Question: i an doing exactly the same <URL>
and i am suffering with the same problem but it was working perfectly fine with django 1.4 but when i updated it to django 1.5 it is giving me this error
> 'adminmedia' is not a valid tag library: Template library adminmedia not found, tried django.templatetags.adminmedia,django.contrib.staticfiles.templatetags.adminmedia,django.contrib.admin.templatetags.adminmedia,django.contrib.humanize.templatetags.adminmedia,jobpost.templatetags.adminmedia,crispy_forms.templatetags.adminmedia,tinymce.templatetags.adminmedia,haystack.templatetags.adminmedia
here is my code:
'''
{% load adminmedia %}
{% load i18n %}
{% load crispy_forms_tags %}
{% block content %}
<meta http-equiv="Content-Language" content="en-us" />
<meta http-equiv="Content-Type" content="text/html; charset=utf-8" />
<script type="text/javascript" src="/my_admin/jsi18n/"></script>
<script type="text/javascript" src="/media/admin/js/core.js"></script>
{{ form.media }}
<link rel="stylesheet" type="text/css" href="/static/admin/css/forms.css"/>
<link rel="stylesheet" type="text/css" href="/static/admin/css/base.css"/>
<link rel="stylesheet" type="text/css" href="/static/admin/css/global.css"/>
<link rel="stylesheet" type="text/css" href="/static/admin/css/widgets.css"/>
<script type="text/javascript" src="/admin/jsi18n/"></script>
<script type="text/javascript" src="/static/admin/js/core.js"></script>
<script type="text/javascript" src="/static/admin/js/admin/RelatedObjectLookups.js"> </script>
<script type="text/javascript" src="/static/admin/js/jquery.js"></script>
<script type="text/javascript" src="/static/admin/js/jquery.init.js"></script>
<script type="text/javascript" src="/static/admin/js/actions.js"></script>
<script type="text/javascript" src="/static/admin/js/calendar.js"></script>
<script type="text/javascript" src="/static/admin/js/admin/DateTimeShortcuts.js"> </script>
<script type="text/javascript">
window.__admin_media_prefix__ = "{% filter escapejs %}{% admin_media_prefix %}{% endfilter %}";
</script>
<script type = "text/javascript" src="../jscripts/tiny_mce/tiny_mce.js"></script>
<script>
'''
by doing this i am showing image of calender widget from /static/admin/img/icon_calender.jpg.
but admin media option is deprecated in django version 1.5 or later so then i replace this with static media option and here is the new code:
'''
{% load staticfiles %}
{% load i18n %}
{% load crispy_forms_tags %}
{% block content %}
<meta http-equiv="Content-Language" content="en-us" />
<meta http-equiv="Content-Type" content="text/html; charset=utf-8" />
<script type="text/javascript" src="/my_admin/jsi18n/"></script>
<script type="text/javascript" src="/media/admin/js/core.js"></script>
{{ form.media }}
<link rel="stylesheet" type="text/css" href="/static/admin/css/forms.css"/>
<link rel="stylesheet" type="text/css" href="/static/admin/css/base.css"/>
<link rel="stylesheet" type="text/css" href="/static/admin/css/global.css"/>
<link rel="stylesheet" type="text/css" href="/static/admin/css/widgets.css"/>
<link href="{% static 'admin/css/login.css' %}" rel="stylesheet">
'''
and it look like this:

my calender icon is gone. can anyone tell me whats the alternative of this problem in version 1.5
help will be appreciated
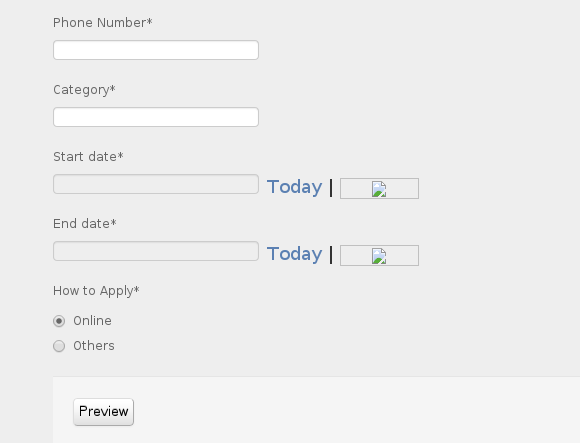
Answer: so django 1.5 was giving me nightmare so i resolved my problem by using direct jquery datpicker here is the <URL>
all i had to do is change the id which is a little bit tricky in django .for example if your date field name is then id will be . and for this kind of datepicker you don't even need any icon to show.. this helped me i hope this will help those also whoever upgraded their django version.